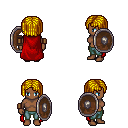
a pixel art fantasy rpg character, female body template, human, dark skin, red cape, teal pants, blonde pageboy hairstyle, leather bracers, shield, four views (front, back, left, right), 2x2 character sprite sheet, small pixel art, hard edges, no anti-aliasing